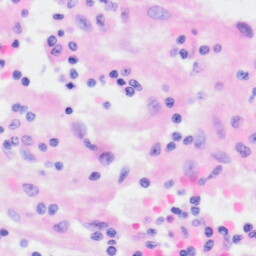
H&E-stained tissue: Kidney